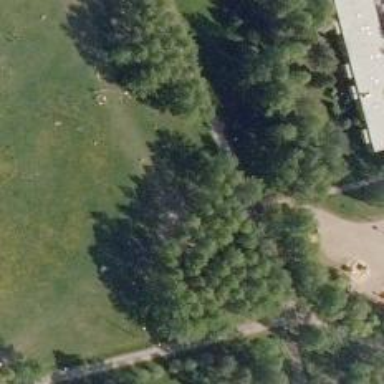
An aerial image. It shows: Disc golf hole.